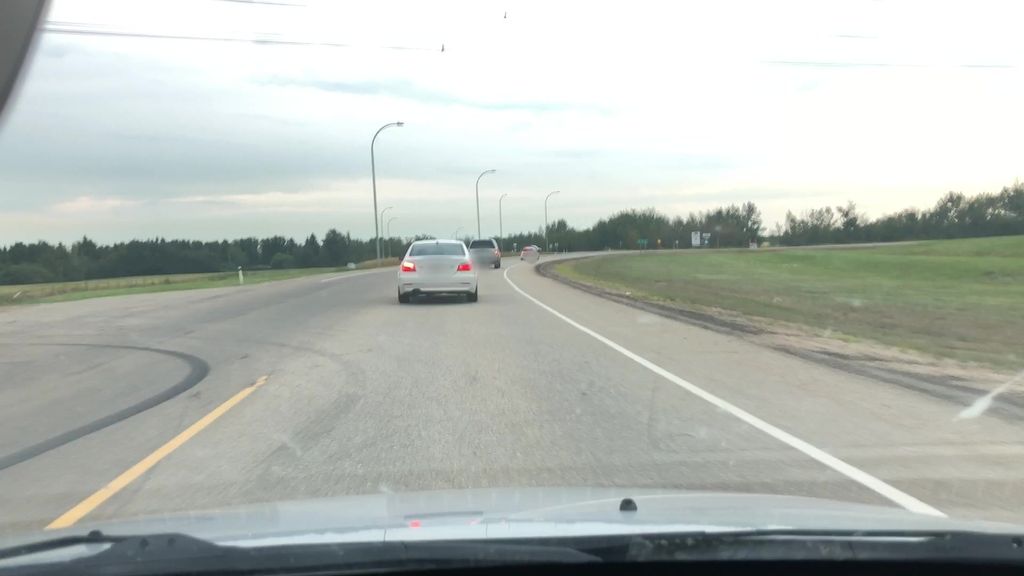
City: edmonton